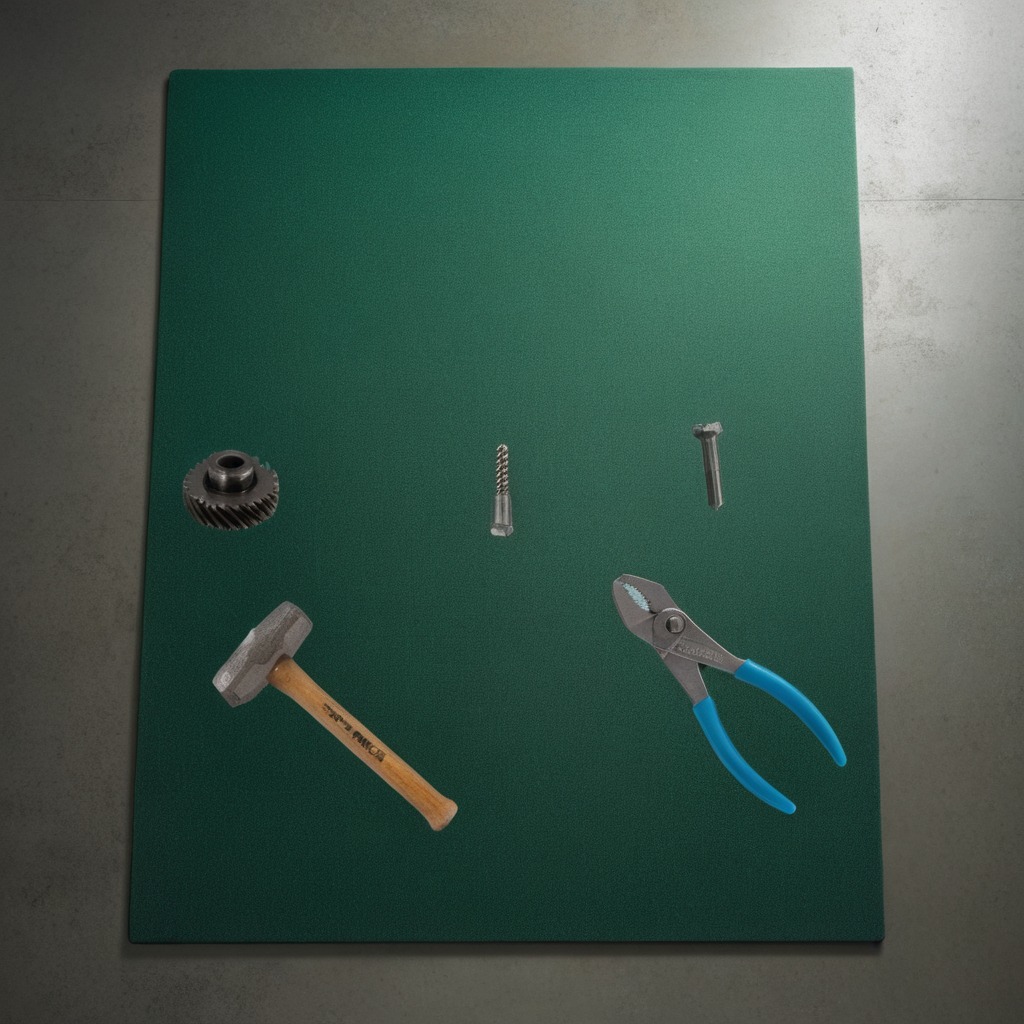
A steel gear with teeth, a hammer, an iron nail, a metal machine screw, and pliers are lying on the granite tabletop.